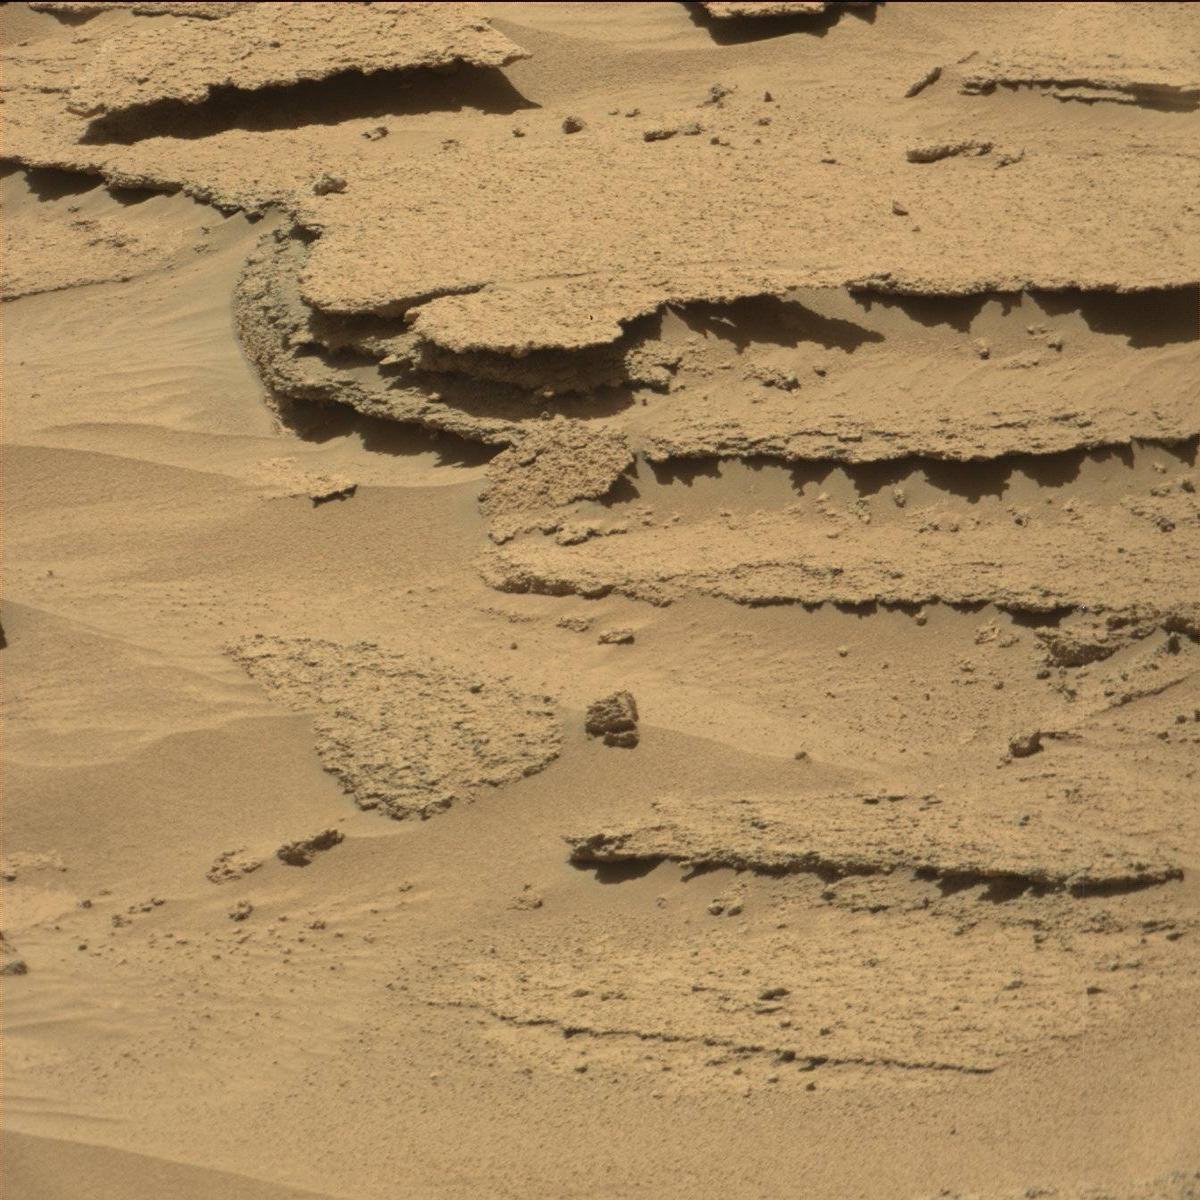
Terrain classes present: Bedrock, Rock, Sand / Soil